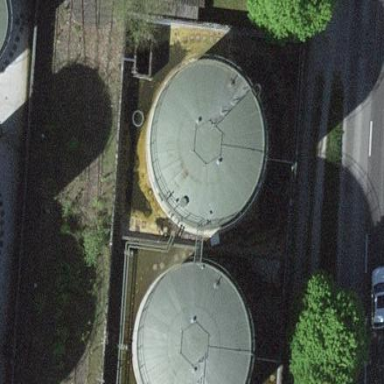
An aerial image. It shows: Building with storage tank.